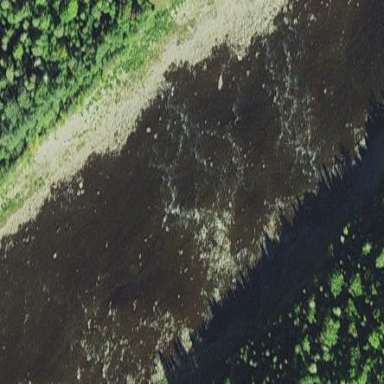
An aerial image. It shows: Rapids in natural water.